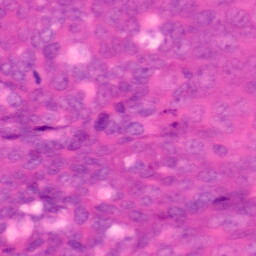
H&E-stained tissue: Colon